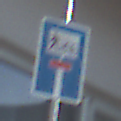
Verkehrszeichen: SackgasseRadverkehrFussgaengerDurchlaessig
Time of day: MorningAfternoon
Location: Outdoor (Urban)
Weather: Clear
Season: NotSpecified
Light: Natural